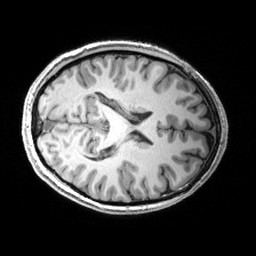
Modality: T1w
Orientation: axial
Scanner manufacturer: siemens
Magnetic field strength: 3 T
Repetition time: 2.53 s
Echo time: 0.00299 s